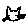
Label: cat